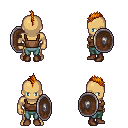
a pixel art fantasy rpg character, male body template, human, tanned skin, brown pirate shirt, teal pants, dark blonde mohawk hairstyle, brown shoes, shield, four views (front, back, left, right), 2x2 character sprite sheet, small pixel art, hard edges, no anti-aliasing